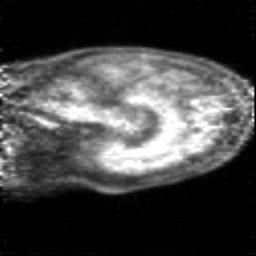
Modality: PET
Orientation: sagittal
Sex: female
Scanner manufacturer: siemens